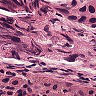
Metastatic tissue present: yes